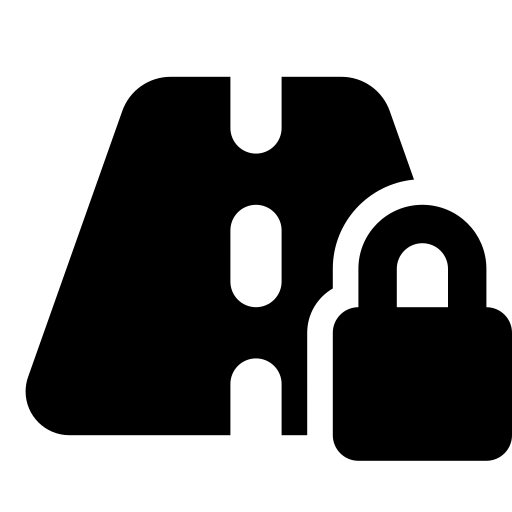
Tags: icon, FontAwesome, fa-icon, solid, road, lock